Interaction volume radius: 10 \u00c5
Interaction volume height: 45 \u00c5
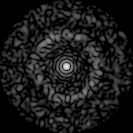
Disorder parameter: 0.8344